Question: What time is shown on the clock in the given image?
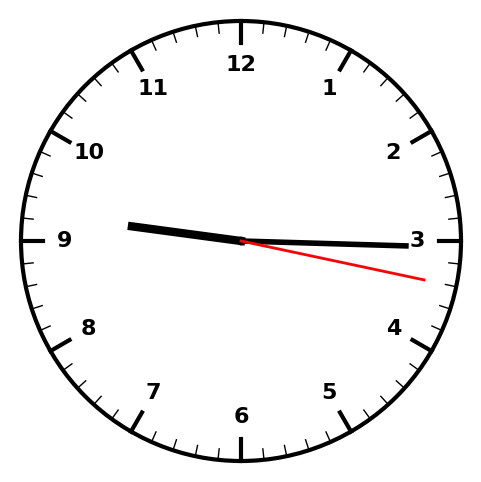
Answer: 09:15:17